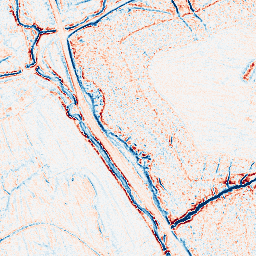
Category: edge_preserving
Decomposition family: anisotropic_diffusion
Decomposition parameters: iterations: 5
kappa: 100
gamma: 0.2
Upsampling method: cubic_catmull_rom
Upsampling parameters: scale: 4
Upsampling scale: 4